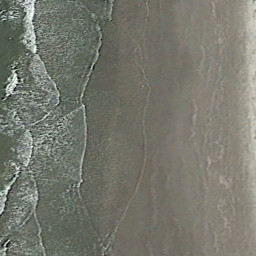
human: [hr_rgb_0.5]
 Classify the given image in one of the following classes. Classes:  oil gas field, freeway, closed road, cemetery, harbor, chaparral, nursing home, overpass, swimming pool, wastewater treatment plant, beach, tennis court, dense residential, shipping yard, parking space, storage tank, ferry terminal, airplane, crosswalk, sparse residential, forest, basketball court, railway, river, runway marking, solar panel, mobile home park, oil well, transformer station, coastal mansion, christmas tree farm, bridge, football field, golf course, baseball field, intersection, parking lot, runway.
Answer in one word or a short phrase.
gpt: beach